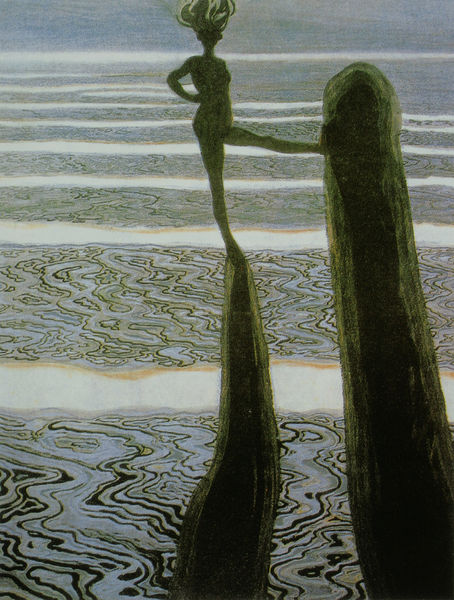
Titel: Die Pfähle
Künstler: Léon Spilliaert
Institution: Privatbesitz
Schlagwörter: akt, blau, felsen, nackt, schatten, wasser, weiß, fluss, grün, see, bewegung, frau, grau, haar, licht, orange, schwarz, arm, stehen, öl, pfähle, spiegelung, weite, figur, haare, skulptur, beine, bein, wellen, abstrakt, fels, linien, streifen, bohlen, surrealismus, pfosten, ebbe, pfahl, watt, wasseroberfläche, stand, stelzen, angewinkelt, wesen, struktur, schlieren, akrobatik, balance, gurke, figu, balancieren, haarturban, schattenfigur, verschmelzen, waat, waatt, wasserd, ölfilm